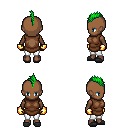
a pixel art fantasy rpg character, female body template, human, dark skin, brown tunic, white pants, green mohawk hairstyle, gold gloves, gray slippers, four views (front, back, left, right), 2x2 character sprite sheet, small pixel art, hard edges, no anti-aliasing